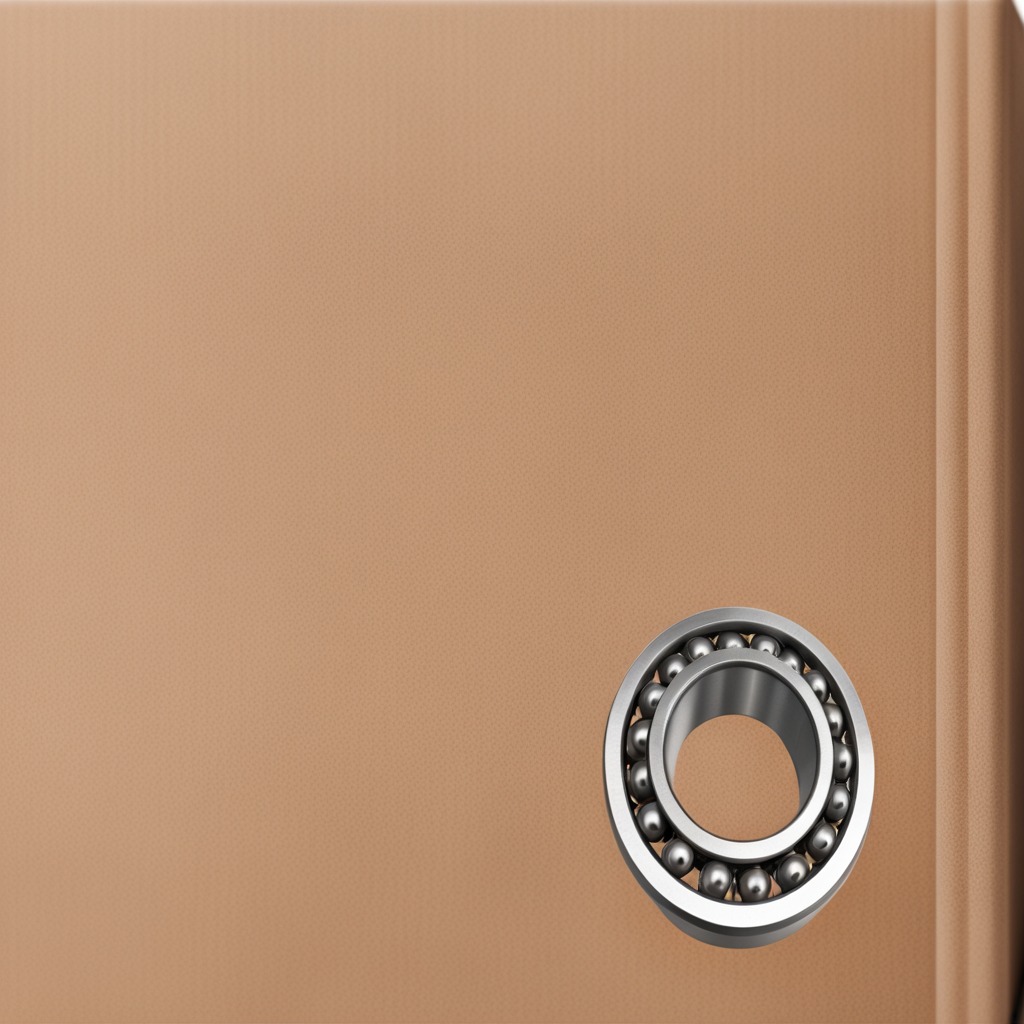
A metal ball bearing lies on a clean dry cardboard box surface in an outdoor workshop during daytime bright natural light soft shadows slightly creased but